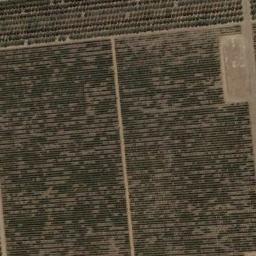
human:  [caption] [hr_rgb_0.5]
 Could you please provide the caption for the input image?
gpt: Several neatly arranged green and brown mixed rectangular farmlands of different sizes .

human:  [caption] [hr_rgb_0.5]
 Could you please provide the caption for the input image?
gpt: Several dirt roads are in rectangular farmlands .

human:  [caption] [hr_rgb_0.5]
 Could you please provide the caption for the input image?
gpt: The two green rectangular farmlands are next to each other .

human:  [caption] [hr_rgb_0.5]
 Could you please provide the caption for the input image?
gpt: The rectangular farmland is next to the bare land .

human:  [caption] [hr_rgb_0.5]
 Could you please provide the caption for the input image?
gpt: There are two brown rectangular farmlands .